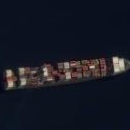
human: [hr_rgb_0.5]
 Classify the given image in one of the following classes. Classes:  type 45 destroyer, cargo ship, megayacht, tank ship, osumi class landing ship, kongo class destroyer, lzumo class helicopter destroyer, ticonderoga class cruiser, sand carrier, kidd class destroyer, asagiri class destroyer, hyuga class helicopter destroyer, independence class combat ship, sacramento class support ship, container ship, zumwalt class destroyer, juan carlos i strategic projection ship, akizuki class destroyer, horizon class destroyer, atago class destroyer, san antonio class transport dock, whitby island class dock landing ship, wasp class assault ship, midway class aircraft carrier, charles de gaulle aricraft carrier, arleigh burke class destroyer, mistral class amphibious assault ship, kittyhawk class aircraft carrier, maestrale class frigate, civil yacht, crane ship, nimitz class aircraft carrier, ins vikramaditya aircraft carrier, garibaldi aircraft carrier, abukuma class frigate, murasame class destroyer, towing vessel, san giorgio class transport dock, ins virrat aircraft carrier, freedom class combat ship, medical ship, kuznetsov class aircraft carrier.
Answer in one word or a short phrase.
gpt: Container ship